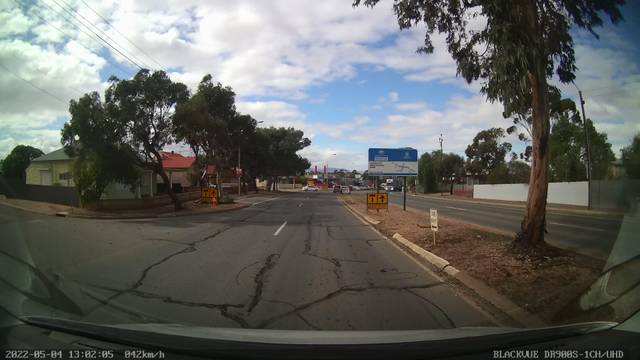
Region: Australia
Coordinates: -32.482, 137.757